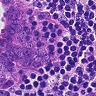
Metastatic tissue present: yes